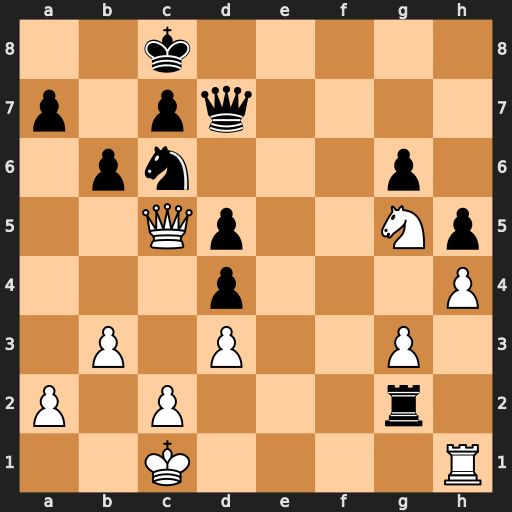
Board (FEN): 2k5/p1pq4/1pn3p1/2Qp2Np/3p3P/1P1P2P1/P1P3r1/2K4R
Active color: w
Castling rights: -
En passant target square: -
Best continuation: Qf8+ Kb7 Qf3 Rxc2+ Kxc2